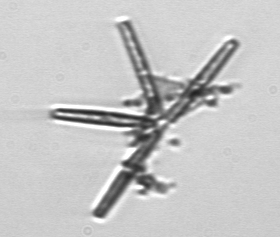
Label: Thalassionema